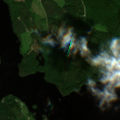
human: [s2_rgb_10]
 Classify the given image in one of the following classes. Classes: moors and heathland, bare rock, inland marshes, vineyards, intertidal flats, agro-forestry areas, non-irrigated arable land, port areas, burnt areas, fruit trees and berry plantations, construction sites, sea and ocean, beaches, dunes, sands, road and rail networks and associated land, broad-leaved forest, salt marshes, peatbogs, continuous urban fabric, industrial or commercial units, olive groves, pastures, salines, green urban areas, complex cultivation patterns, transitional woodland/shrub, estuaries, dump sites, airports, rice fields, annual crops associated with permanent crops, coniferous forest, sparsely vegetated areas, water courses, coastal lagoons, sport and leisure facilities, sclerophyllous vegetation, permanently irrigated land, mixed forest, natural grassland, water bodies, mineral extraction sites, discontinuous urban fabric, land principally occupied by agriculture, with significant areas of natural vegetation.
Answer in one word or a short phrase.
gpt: broad-leaved forest, coniferous forest, mixed forest, transitional woodland/shrub, water bodies